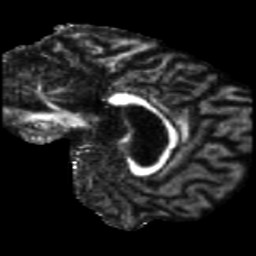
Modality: FA
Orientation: sagittal
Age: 41
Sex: male
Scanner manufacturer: siemens
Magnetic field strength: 3 T
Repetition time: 5.25 s
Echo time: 0.08 s